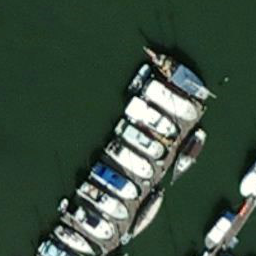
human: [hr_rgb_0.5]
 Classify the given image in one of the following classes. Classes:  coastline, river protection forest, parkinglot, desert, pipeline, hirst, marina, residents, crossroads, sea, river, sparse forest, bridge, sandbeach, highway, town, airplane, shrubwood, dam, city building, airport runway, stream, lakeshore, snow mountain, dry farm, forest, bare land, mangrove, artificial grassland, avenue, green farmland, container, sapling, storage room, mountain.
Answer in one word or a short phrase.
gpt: marina